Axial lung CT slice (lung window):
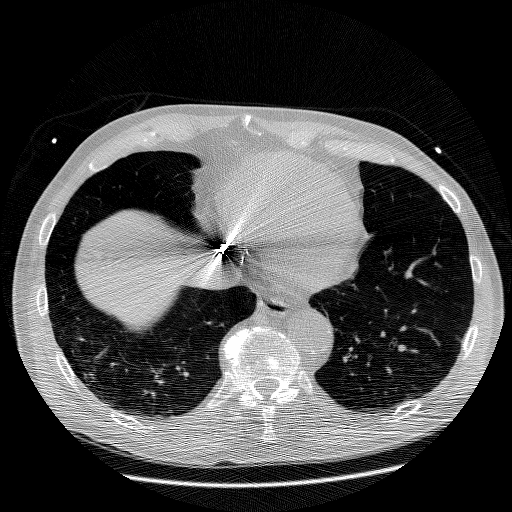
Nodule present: no